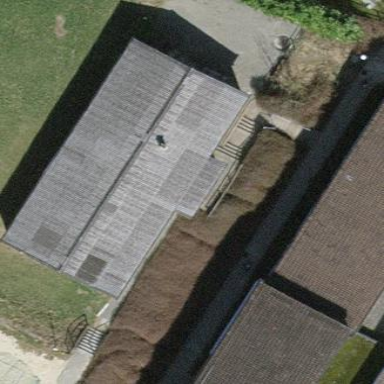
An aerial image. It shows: School building.